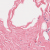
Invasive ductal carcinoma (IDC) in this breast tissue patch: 0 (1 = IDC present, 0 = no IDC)